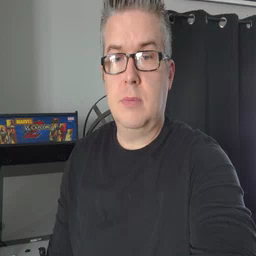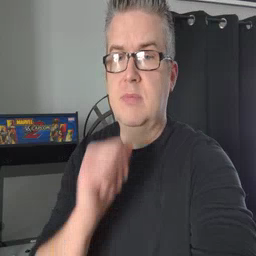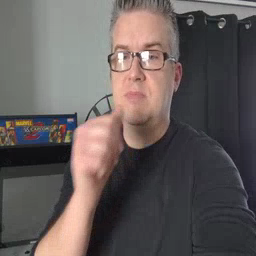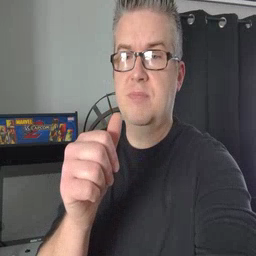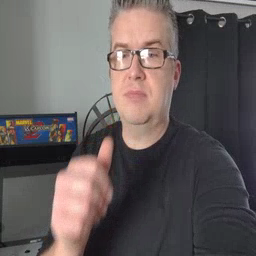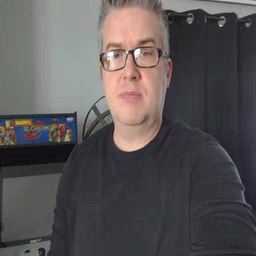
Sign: not